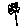
Label: flower